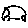
Label: car